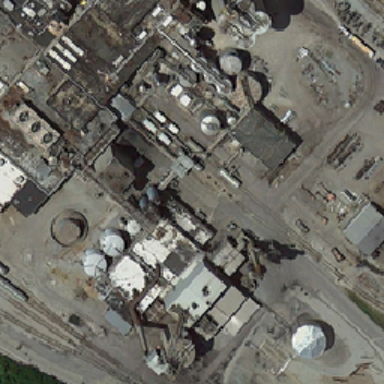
Some stadiums are in factories .